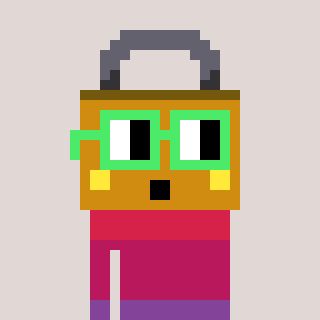
a pixel art character with square light green glasses, a lock-shaped head and a foggrey-colored body on a warm background